Question: I want to display data related to a folder, even if related tables doesn't contain data.
'''
SELECT *
FROM FOLDER fold
-- Other joins skipped for brevity
-- Display null values if no data found in INVOICE items
LEFT OUTER JOIN INVOICE inv -- Works if INNER JOIN, but I need OUTER
ON inv.DOS_CODE_ID = fold.dos_code_id
AND inv.ECO_CODE_ID IN ('2', '4') -- Works if I remove those
AND inv.SER_CODE_ID IN ('Item 1', 'Item 2') -- two criterias
-- Display null values if no data found in CMD_LOC items
LEFT OUTER JOIN CMD_LOC loc
ON inv.dos_code_id = loc.dos_code_id
AND inv.cmd_code_id = loc.cmd_code_id
AND inv.cmd_dt_creat = loc.cmd_dt_creat
WHERE fold.DOS_CODE_ID = 'ABC123';
'''
By doing that I get this error message:
> ORA-01719: Outer join operator (+) not allowed in operand of OR or INORA-02063: preceding line from [My DB link]
I understand what the issue is and can fix it by replacing 'LEFT OUTER JOIN INVOICE' by 'INNER JOIN INVOICE' but I want to get folder data even if there is no data in 'INVOICE' table.
How can I create the query?
---
Screenshot of the issue:

---
To prevent the error message we can create 'UNION' queries, but in my case that will create 22 queries for each criteria in my 'IN()' arrays.
To bypass the problem I encapsulated the 'JOIN' inside a view and then 'JOIN' the view inside my query. That works but is not nice, as part of the query is outside and the view is never used elsewhere in the database.
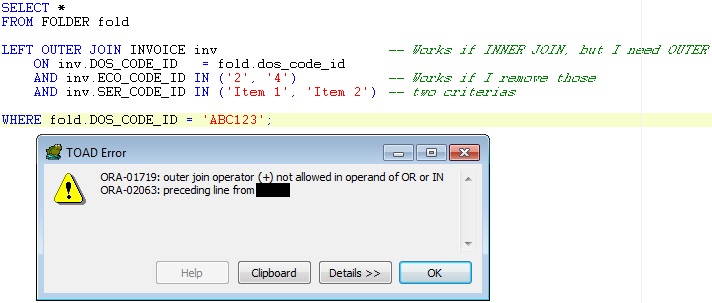
Answer: put the '()' to all On arguments
'''
SELECT *
FROM FOLDER fold
-- Other joins skipped for brevity
-- Display null values if no data found in INVOICE items
LEFT OUTER JOIN INVOICE inv
ON (inv.DOS_CODE_ID = fold.dos_code_id
AND inv.ECO_CODE_ID IN ('2', '4')
AND inv.SER_CODE_ID IN ('Item 1', 'Item 2') )
-- Display null values if no data found in CMD_LOC items
LEFT OUTER JOIN CMD_LOC loc
ON (inv.dos_code_id = loc.dos_code_id
AND inv.cmd_code_id = loc.cmd_code_id
AND inv.cmd_dt_creat = loc.cmd_dt_creat)
WHERE dos.DOS_CODE_ID = 'ABC123';
'''
---- thid give me a result in my database of corse
'''
[SELECT *
FROM m_product fold
-- Other joins skipped for brevity
-- Display null values if no data found in INVOICE items
LEFT OUTER JOIN c_INVOICE inv
ON inv.AD_ORG_ID = fold.AD_ORG_ID
AND inv.C_ORDER_ID IN ('<PHONE>', '<PHONE>') -- If I remove those two
AND inv.DOCSTATUS IN ('CO', 'BR') -- criterias that works
-- Display null values if no data found in CMD_LOC items
LEFT OUTER JOIN c_order loc
ON inv.C_ORDER_ID = loc.C_ORDER_ID
AND inv.AD_CLIENT_ID = loc.AD_CLIENT_ID
AND inv.AD_ORG_ID = loc.AD_ORG_ID
WHERE fold.M_PRODUCT_ID = '<PHONE>'
'''
and this is the result